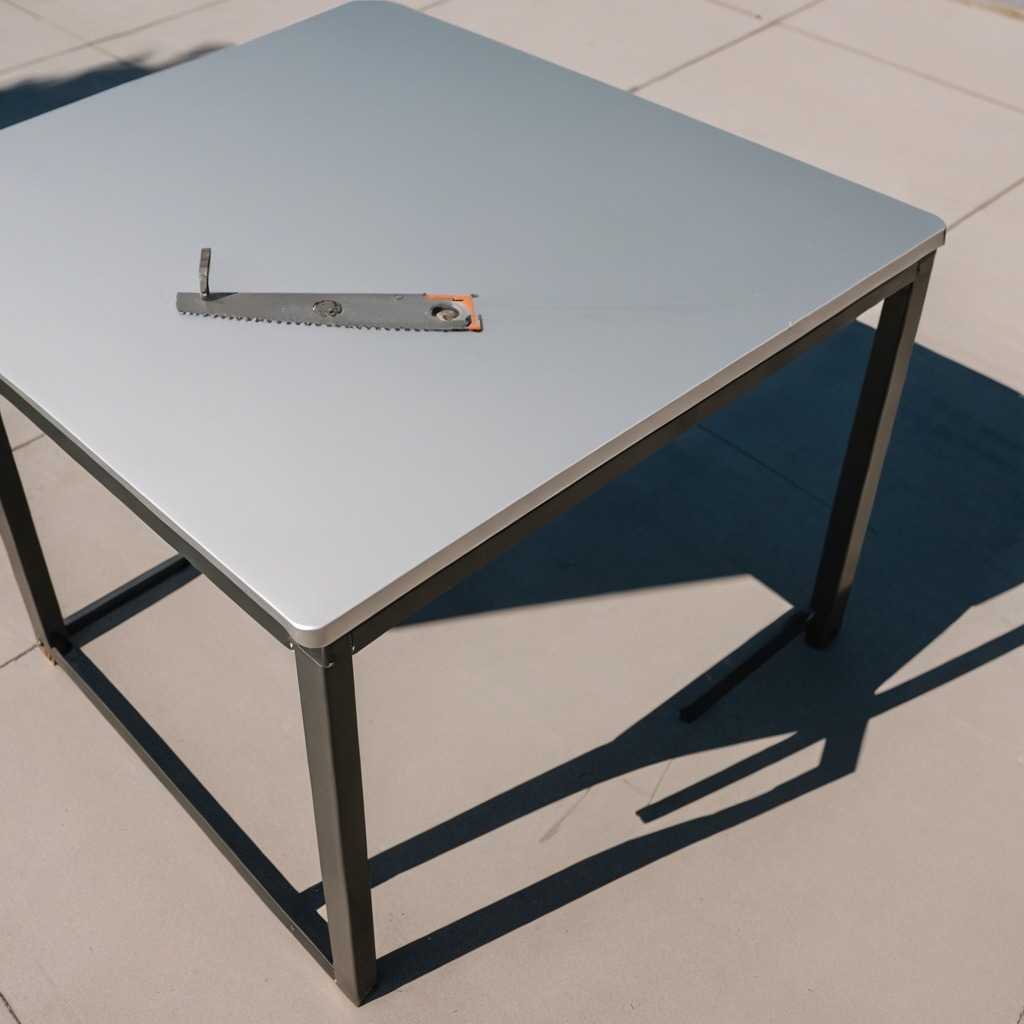
A metal saw is lying on the table.